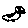
Label: bird